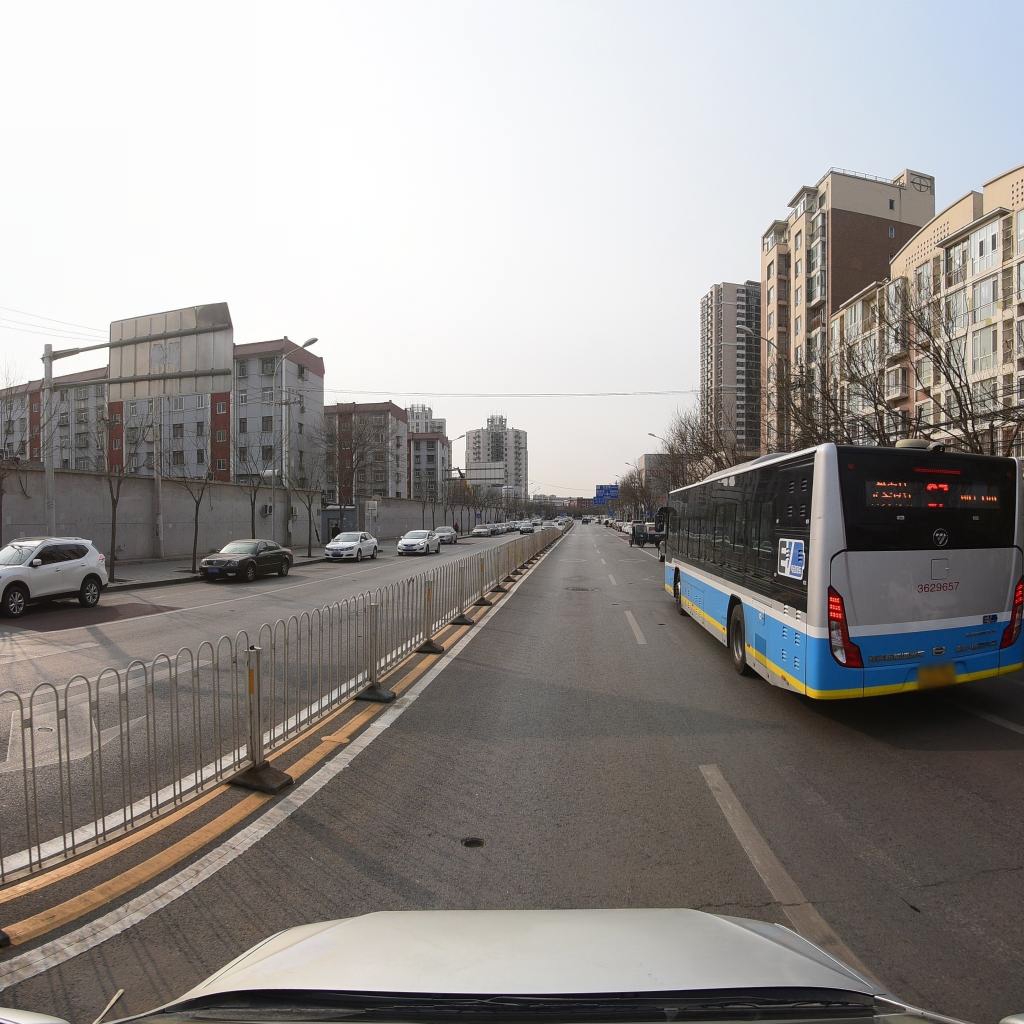
Region: Fengtai
Road damage annotations: pothole, manhole cover, transverse crack